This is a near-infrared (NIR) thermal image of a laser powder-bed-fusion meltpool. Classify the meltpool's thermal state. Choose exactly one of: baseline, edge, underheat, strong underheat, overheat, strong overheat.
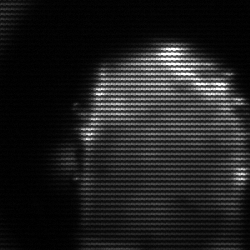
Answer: baseline